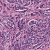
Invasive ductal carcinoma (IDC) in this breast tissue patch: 1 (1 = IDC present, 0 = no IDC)